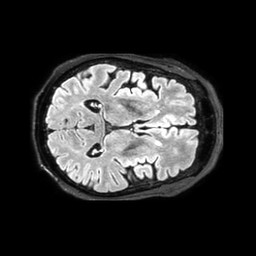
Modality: FLAIR
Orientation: axial
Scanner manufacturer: philips
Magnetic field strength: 3 T
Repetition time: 4.8 s
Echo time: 0.34 s